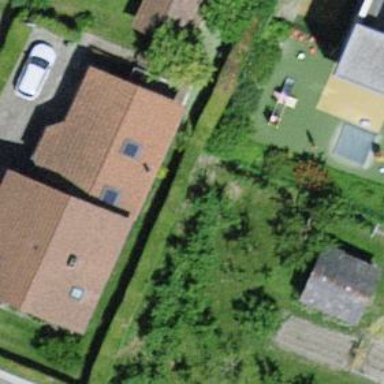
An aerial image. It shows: Hedge acting as barrier.